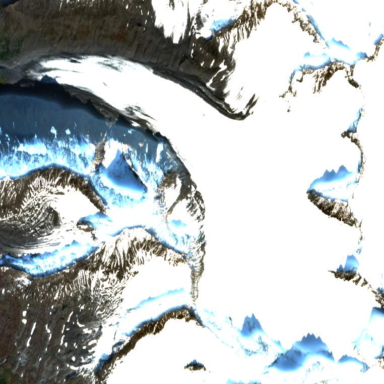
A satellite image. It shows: Majestic glacier in the distance.